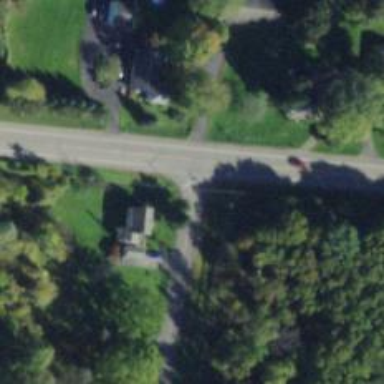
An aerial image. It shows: Road with stop sign.